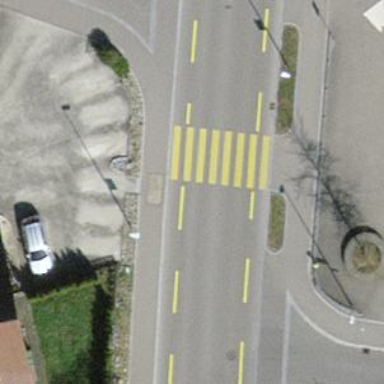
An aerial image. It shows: Marked crossing with zebra markings.